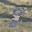
Label: 8